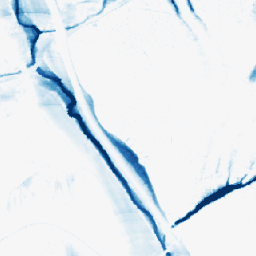
Category: morphological
Decomposition family: morphological_ellipse
Decomposition parameters: operation: closing
width: 10
height: 50
Upsampling method: nearest
Upsampling parameters: scale: 4
Upsampling scale: 4